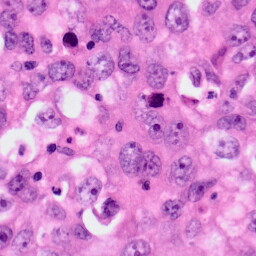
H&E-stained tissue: Lung